Question: I tried to code a simple version of tic-tac-toe in C++ using the minimax algorithm but ran into a problem while trying to determine the position where the score is the best. The minEval (Returns score for min), maxEval(returns score for max) and playMove (determines which position to play and then plays the move) functions are shown below.
'''
int maxEval(int board[9]) {
if (checkDraw(board)) {
return 0;
}
else if (checkWin(board)) {
return -1000;
}
int finalScore = -1000;
for (int i = 0; i < 9; i++) {
if (board[i] == 0) {
board[i] = 1;
int score = minEval(board);
if (score > finalScore) {
finalScore = score;
}
board[i] = 0;
}
}
return finalScore;
}
int minEval(int board[9]) {
if (checkDraw(board)) {
return 0;
}
else if (checkWin(board)) {
return 1000;
}
int finalScore = 1000;
for (int i = 0; i < 9; i++) {
if (board[i] == 0) {
board[i] = -1;
int score = maxEval(board);
if (score < finalScore) {
finalScore = score;
}
board[i] = 0;
}
}
return finalScore;
}
void playMove(int board[9], int player) {
int finalScore = player * -1000;
int position;
for (int i = 0; i < 9; i++) {
if (board[i] == 0) {
board[i] = player;
int score;
if (player == 1) {
score = maxEval(board);
}
else {
score = minEval(board);
}
if (player == 1 && score >= finalScore) {
finalScore = score;
position = i;
}
else if (player == -1 && score <= finalScore) {
finalScore = score;
position = i;
}
board[i] = 0;
}
}
board[position] = player;
}
'''
When I tested different positions to see whether minEval and maxEval correctly evaluate the position, the functions return the correct score (1000 for max win, -1000 for min win and 0 for a draw). However, when I make the AI play by using the playMove function, it plays very dubious moves and almost always makes "incorrect" moves.
Here is an example of a game I made the program play (with itself):

I suspect that there is something wrong with the way I set position to i, but I tried to make changes to no avail. Any suggestions as to what is wrong with the evaluate function? Thanks.
Here is the link to the entire code: <URL>
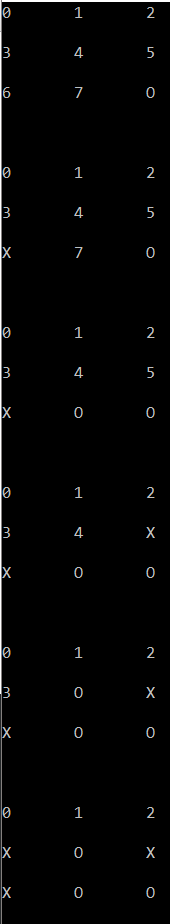
Answer: I would check up on the variations found not just the scores. Are you finding just any winning variation, or the one where the opponent plays best?
e.g. Modify your min/max Eval code to also add the move chosen to an array.
BTW it may be easier to see what is happening if you combine the min/max Eval routines into one.
WARNING UNTESTED CODE
'''
int minmaxEval(int board[9], int player, int moves[9], int move) {
if (checkDraw(board)) {
return 0;
}
int finalScore = player * -1000;
if (checkWin(board)) {
return finalScore;
}
for (int i = 0; i < 9; i++) {
if (board[i] == 0) {
board[i] = player;
int score = minmaxEval(board, -player, moves, move+1);
if ( (player > 0 && score > finalScore) ||
(player < 0 && score < finalScore) ) {
finalScore = score;
moves[move] = i;
}
board[i] = 0;
}
}
return finalScore;
}
'''
If you print out moves[] in your toplevel routine you should see the variation which gave that score. A mismatch there will inform your understanding of the algorithm e.g. is it stopping when it finds a win.
In general it is important to have a way to double check your code is doing what you expect. Look into unit testing and test-driven development.